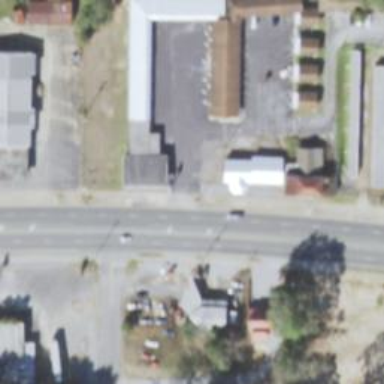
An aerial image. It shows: Building that is motel.